Field crop: tomato
Growth stage: 1
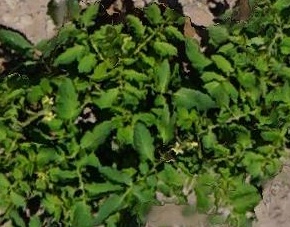
Species: tomato